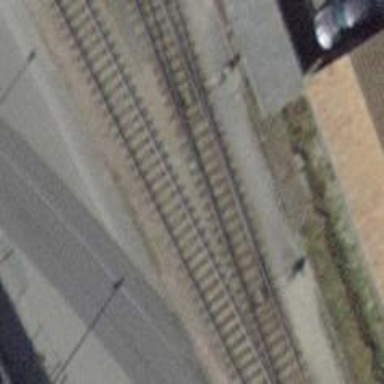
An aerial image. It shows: Railway switch.